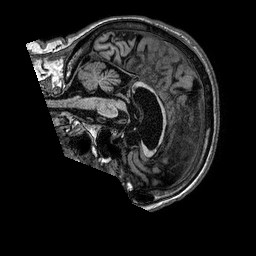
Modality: T1w
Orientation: sagittal
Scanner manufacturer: philips
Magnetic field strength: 1.5 T
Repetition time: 0.007351 s
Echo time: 0.003346 s